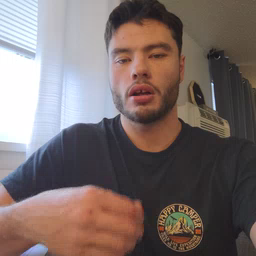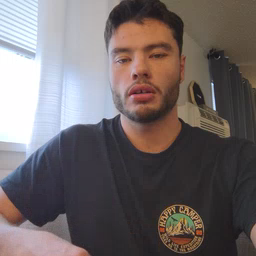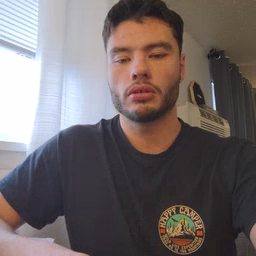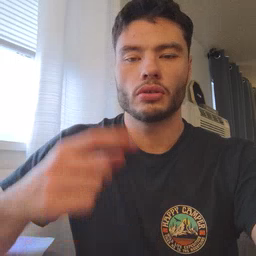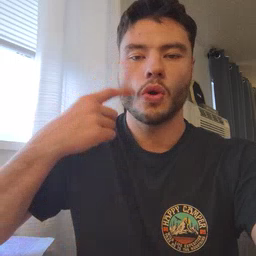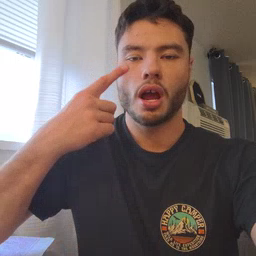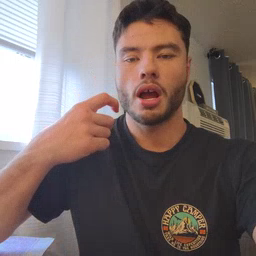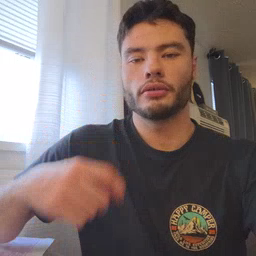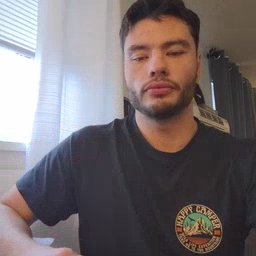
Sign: cry